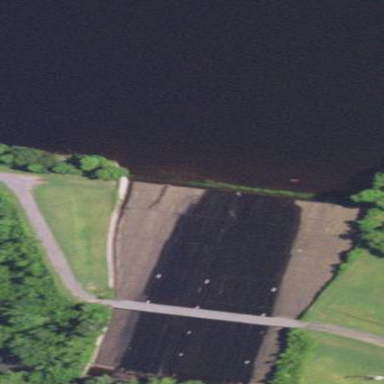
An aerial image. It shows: Spillway along waterway.